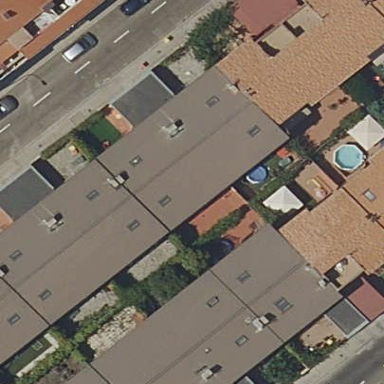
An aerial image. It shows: Residential building.